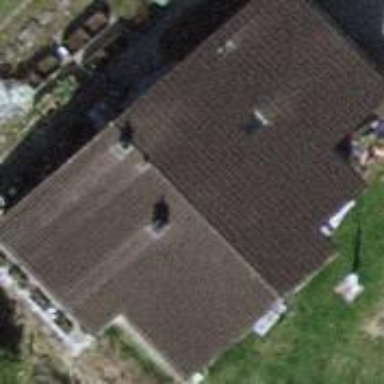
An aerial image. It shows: Detached building with gabled roof.